Два длинных проводящих стержня, соединённых вверху катушкой с индуктивностью $L$, образуют наклонную плоскость, составляющую угол $\alpha$ с горизонтом. Подвижный проводник массой $m$ (см. рис.) способен скользить по стержням, всё время оставаясь перпендикулярным к ним и сохраняя с ними хороший электрический контакт.  Коэффициент трения скольжения между проводником и стержнями равен $\mu$, расстояние между стержнями равно $h$, ускорение свободного падения равно $g$. Вся система помещена в перпендикулярное наклонной плоскости однородное магнитное поле с индукцией $B$. В данной задаче полностью пренебрегается омическим сопротивлением и индуктивностью стержней и проводника. Считая, что в начальный момент времени проводник покоится, а затем без толчка освобождается, дайте ответы на следующие вопросы.
Запишите неравенство, при выполнении которого проводник начнёт свое движение вниз после отпускания. Ответ выразите через $\alpha$, $\mu$.
Считая, что условия вопроса $1$ выполнены и проводник начал движение вниз, найдите зависимость силы тока $I$ в катушке индуктивности от смещения $x$ проводника от начального положения. Ответ выразите через $h$, $B$, $L$, $x$.
Найдите максимальную скорость проводника $u_{\max}$ в процессе его движения. Ответ выразите через $h$, $B$, $L$, $m$, $\alpha$, $g$, $\mu$.
Найдите максимальную силу тока $I_{\max}$ в катушке индуктивности в процессе движения проводника. Ответ выразите через $h$, $B$, $m$, $\alpha$, $g$, $\mu$.
Вычислите количество выделившейся из-за трения теплоты за очень большое время в случае малой силы трения. Ответ выразите через $h$, $B$, $L$, $m$, $\alpha$, $g$.
Какова относительная ошибка ответа предыдущего пункта в случае $\mu=\frac{\operatorname{tg}\alpha}{2009}$?
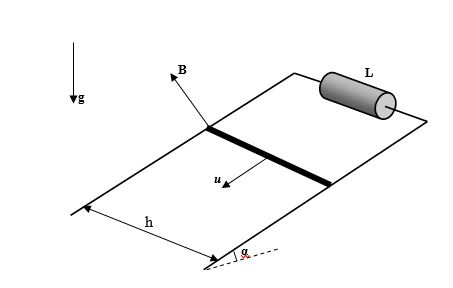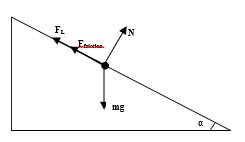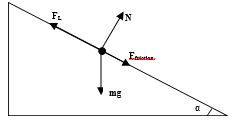
Запишите неравенство, при выполнении которого проводник начнёт свое движение вниз после отпускания. Ответ выразите через $\alpha$, $\mu$.
Решение: Силы, действующие на подвижный проводник, изображены на рисунке. Условие скольжения вдоль оси имеет вид$$mg\sin\alpha > F_{friction}=\mu N=\mu mg\cos\alpha. \ (1)$$Откуда получаем искомое неравенство $\operatorname{tg}\alpha > \mu$.
Ответ: $$\operatorname{tg}\alpha > \mu.$$

Считая, что условия вопроса $1$ выполнены и проводник начал движение вниз, найдите зависимость силы тока $I$ в катушке индуктивности от смещения $x$ проводника от начального положения. Ответ выразите через $h$, $B$, $L$, $x$.
Решение: По закону электромагнитной индукции Фарадея в проводнике возникает ЭДС, равная$$E_{induction}=-\frac{d\Phi}{dt}=-B\frac{dS}{dt}=Bhu. \ (2)$$Для замкнутого контура, образованного катушкой индуктивности, проводящими стержнями и подвижным проводником, имеем$$E_{induction}+E_{selfinduction}=0, \ (3)$$где ЭДС самоиндукции катушки равна$$E_{selfinduction}=-L\frac{dI}{dt}. \ (4)$$Здесь $I$ — сила тока в катушке.Совместное решение (2)-(4) дает$$I=\frac{Bh}{L}x. \ (5)$$
Ответ: $$I=\frac{Bh}{L}x. $$

Найдите максимальную скорость проводника $u_{\max}$ в процессе его движения. Ответ выразите через $h$, $B$, $L$, $m$, $\alpha$, $g$, $\mu$.
Решение: Силы, действующие на проводник с током при его движении вниз, изображены на рисунке ниже.  Уравнение движения подвижного проводника вдоль оси (направленной вниз по наклонной плоскости) имеет вид$$m \ddot{x}=mg\sin \alpha-\mu mg\cos \alpha-F_{A}, \ (6)$$где $F_{A}=BIh=\frac{B^{2}h^{2}}{L}x$ — сила Ампера. Таким образом, уравнение (6) записывается в виде$$\ddot{x} =-\frac{B^{2}h^{2}}{mL}x+g\sin\alpha-\mu g\cos\alpha. \ (7)$$Уравнение (7) представляет собой уравнение гармонических колебаний при наличии постоянной силы, решение которого известно и записывается так$$x=x_{0}+A\cos\omega t. \ (8)$$Здесь $\omega^{2}=\frac{B^{2}h^{2}}{mL}$ — частота собственных колебаний. Подстановка (8) в (7) при начальных условиях $x(0)=0$ и $u(0)=\dot{x}(0)=0$ дает ответ$$x(t)=\frac{g(\sin\alpha-\mu \cos\alpha)}{\omega^{2}}(1-\cos\omega t), \ (9)$$который верен, пока скорость не меняет своего направления, т.е. для $t< \pi/\omega$.Соответственно, скорость проводника равна$$u(t)=\dot{x}(t)=\frac{g(\sin\alpha-\mu \cos\alpha)}{\omega}\sin\omega t. \ (10)$$Отсюда$$u_{\max}=\frac{g(\sin\alpha-\mu \cos\alpha)}{Bh}\sqrt{mL}. \ (11)$$
Ответ: $$u_{\max}=\frac{g(\sin\alpha-\mu \cos\alpha)}{Bh}\sqrt{mL}. $$

Найдите максимальную силу тока $I_{\max}$ в катушке индуктивности в процессе движения проводника. Ответ выразите через $h$, $B$, $m$, $\alpha$, $g$, $\mu$.
Решение: Подстановка (9) в (5) дает зависимость силы тока от времени$$I(t) \frac{Bh}{L}x(t) = \frac{mg(\sin\alpha-\mu \cos\alpha)}{Bh}(1-\cos\omega t). \ (12)$$Отсюда находим$$I_{\max}=\frac{2mg(\sin\alpha-\mu \cos\alpha)}{Bh}. \ (13)$$
Ответ: $$I_{\max}=\frac{2mg(\sin\alpha-\mu \cos\alpha)}{Bh}. $$

Вычислите количество выделившейся из-за трения теплоты за очень большое время в случае малой силы трения. Ответ выразите через $h$, $B$, $L$, $m$, $\alpha$, $g$.
Решение: Силы, действующие на проводник с током при его движении вверх, изображены на рисунке ниже.  Уравнение движения подвижного проводника вдоль оси $x$ имеет вид$$m\ddot{x}=mg\sin\alpha+\mu mg\cos\alpha-F_{A} \ (14)$$или с учетом (5) $$\ddot{x}=-\frac{B^{2}h^{2}}{mL}x+g\sin\alpha+\mu g\cos\alpha. \ (15)$$Опять решая это уравнение, но уже при начальных условиях $$x(\pi/\omega)=\frac{2g(\sin\alpha-\mu \cos\alpha)}{\omega^{2}} $$и $u(\pi/\omega)=\dot{x}(\pi/\omega)=0$, получим$$x(t)=\frac{g(\sin\alpha-3\mu \cos\alpha)}{\omega^{2}}(1-\cos\omega t)+\frac{4\mu g\cos\alpha}{\omega^{2}}.\ (16)$$Из (9) и (16) заключаем, что после каждого изменения направления движения амплитуда уменьшается на величину $\delta A=2\mu g\cos\alpha/\omega^{2}$. Окончательная остановка произойдет, если точка разворота находится на расстоянии не больше $\delta A/2$ от положения равновесия в отсутствие трения $x_{0}=g\sin\alpha/\omega^{2}$. Обозначив $x_{f}$ положение окончательной остановки, количество выделившейся теплоты можно найти из закона сохранения энергии:$$Q(x_{f})=mgx_{f}\sin\alpha-\frac{LI^{2}}{2}=-\frac{B^{2}h^{2}(x_{f}-x_{0})^{2}}{2L}+\frac{m^{2}g^{2}L\sin^{2}\alpha}{2B^{2}h^{2}}. \ (17)$$В случае если $\mu \ll \operatorname{tg}\alpha$ можно пренебречь первым членом в предыдущей формуле, и получаем $$Q=\frac{m^{2}g^{2}L\sin^{2}\alpha}{2B^{2}h^{2}}. \ (18)$$
Ответ: $$Q=\frac{m^{2}g^{2}L\sin^{2}\alpha}{2B^{2}h^{2}}.$$

Какова относительная ошибка ответа предыдущего пункта в случае $\mu=\frac{\operatorname{tg}\alpha}{2009}$?
Решение: Для конечного $\mu$ нужно знать значение $x_{f}$. Для $\mu=\frac{\operatorname{tg}\alpha}{2009}$ из решения предыдущего пункта получаем $$x_{f}-x_{0}=\frac{\delta A}{2}. \ (19)$$В этом случае относительная ошибка равна$$\frac{\delta Q}{Q}=-\left(\frac{\delta A/2}{x_{0}} \right)^{2}=-\frac{1}{2009^{2}}=2.5\cdot10^{-7}. \ (20)$$
Ответ: $$\frac{\delta Q}{Q}=-\left(\frac{\delta A/2}{x_{0}} \right)^{2}=2.5\cdot10^{-7}. $$
Темы:
T, Жаутыковские